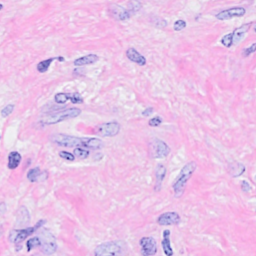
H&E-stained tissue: Breast